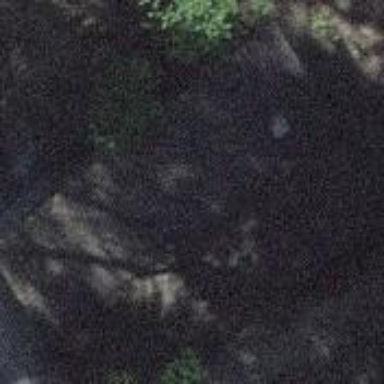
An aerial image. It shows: Cabin.